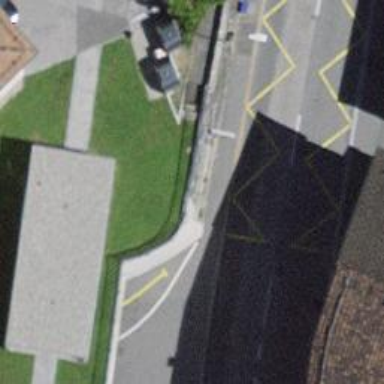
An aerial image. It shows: Bus stop with platform for public transport.